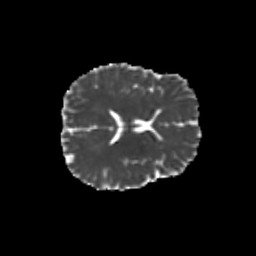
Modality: MD
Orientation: axial
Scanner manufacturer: siemens
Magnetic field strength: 3 T
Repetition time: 9.2 s
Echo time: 0.084 s